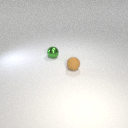
small brown rubber sphere to the right of small green metal sphere